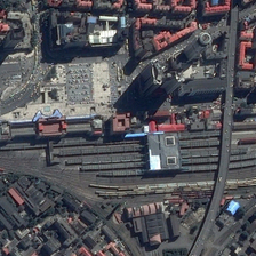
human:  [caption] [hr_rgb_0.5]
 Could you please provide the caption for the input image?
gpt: There is a lot of traffic on the road.

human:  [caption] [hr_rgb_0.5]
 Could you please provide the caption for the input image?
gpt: There is a red building on the ground.

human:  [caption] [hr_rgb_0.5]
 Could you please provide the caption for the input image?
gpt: The earth is a red building.

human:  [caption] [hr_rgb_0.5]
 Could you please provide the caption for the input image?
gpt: The ground is a red building.

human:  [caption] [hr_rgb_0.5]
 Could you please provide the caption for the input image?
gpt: There are a lot of traffic on the road.